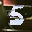
Label: 5